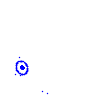
Particle: kaon